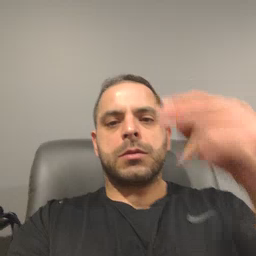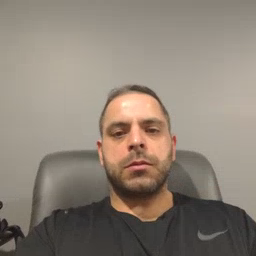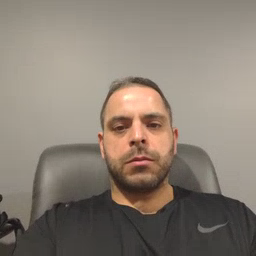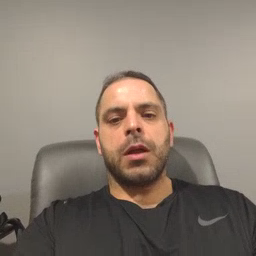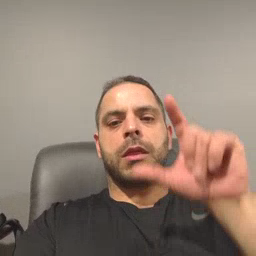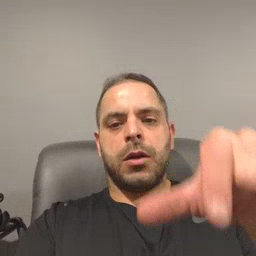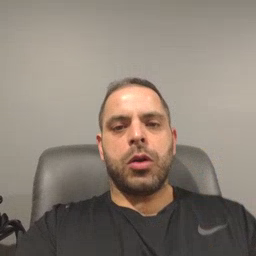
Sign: later